You are looking at the wavelet scalogram of a bearing's acceleration signal. Determine the bearing's health state. Answer with exactly one of: normal, inner_race, outer_race, ball.
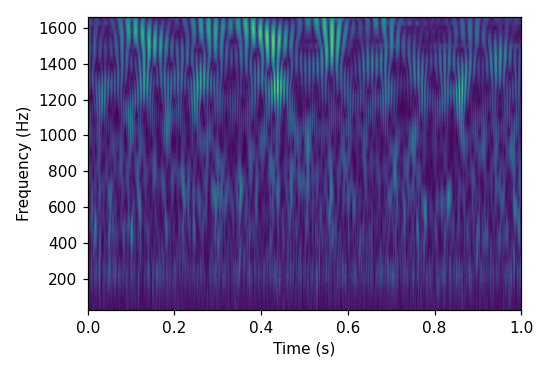
Answer: normal